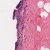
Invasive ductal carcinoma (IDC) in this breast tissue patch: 0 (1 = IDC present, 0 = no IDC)